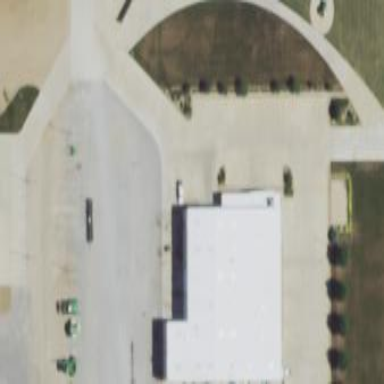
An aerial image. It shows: Commercial building.